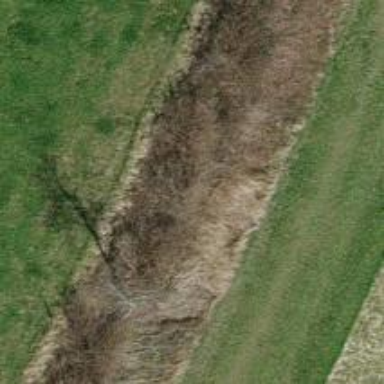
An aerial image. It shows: Row of trees in natural setting.